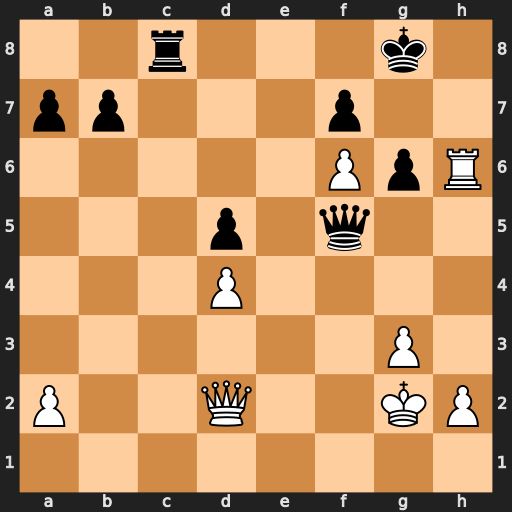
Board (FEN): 2r3k1/pp3p2/5PpR/3p1q2/3P4/6P1/P2Q2KP/8
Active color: w
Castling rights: -
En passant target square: -
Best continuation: Rh8+ Kxh8 Qh6+ Kg8 Qg7#